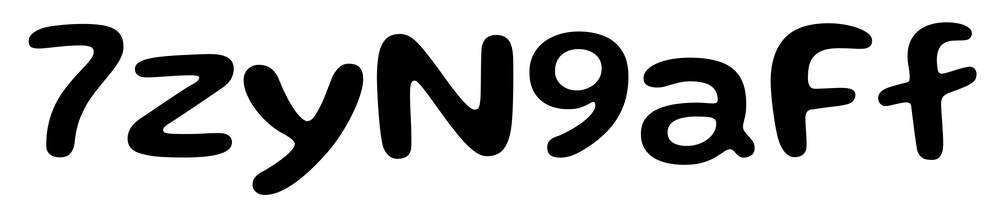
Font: Gluten_Medium